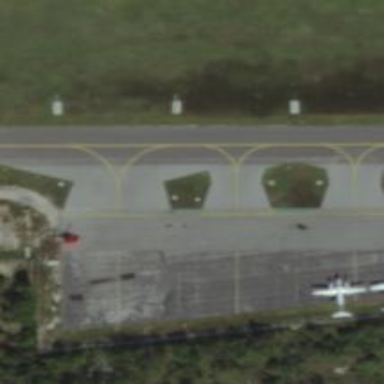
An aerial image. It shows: View of taxiway at the airport.